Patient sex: M
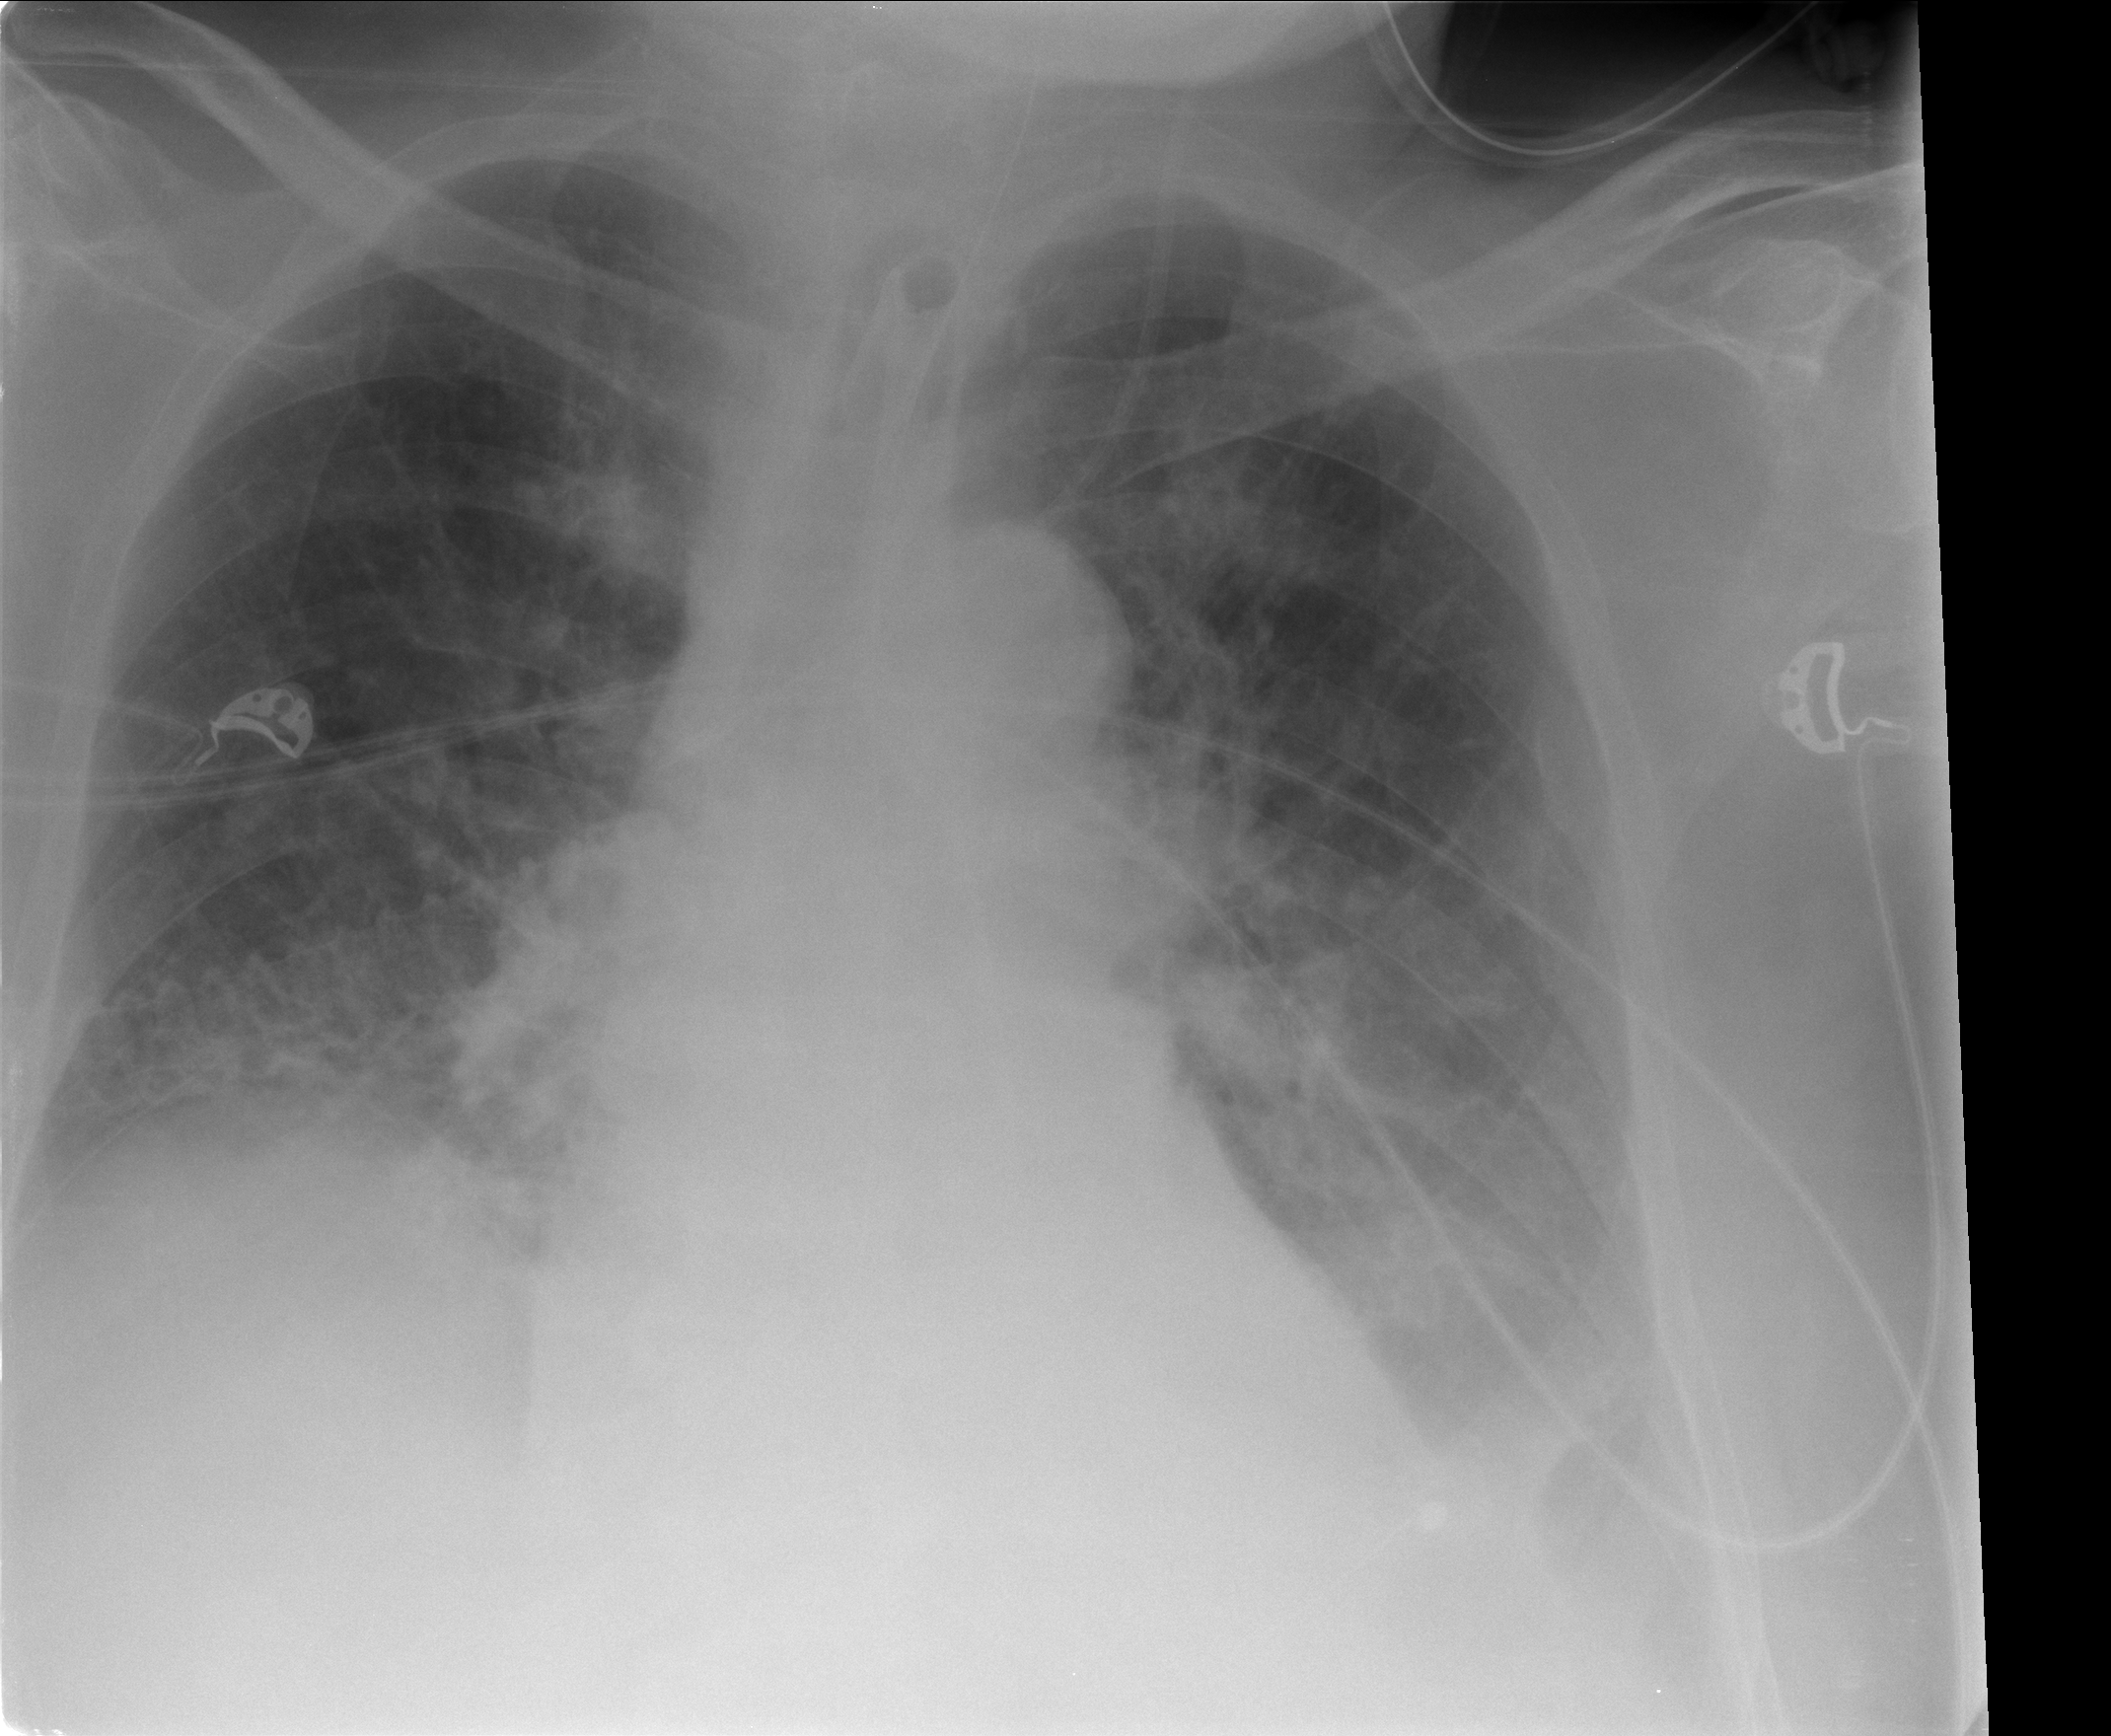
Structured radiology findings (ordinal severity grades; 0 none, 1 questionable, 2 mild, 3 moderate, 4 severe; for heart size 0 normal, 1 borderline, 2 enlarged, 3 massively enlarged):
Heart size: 0
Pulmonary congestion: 2
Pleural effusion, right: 2
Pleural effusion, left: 2
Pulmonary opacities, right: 2
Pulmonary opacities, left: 2
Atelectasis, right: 2
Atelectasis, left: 2